Question: > Like the title says, i am looking to center a 800x600 canvas on a 1920x1080 screen

I want the canvas to be centered in the JFrame
'''
public class Window extends JFrame {
private static final long serialVersionUID = 7045103465799258651L;
Dimension d;
public Window(int w, int h, String title,Launcher launch){
setTitle(title);
d = new Dimension(w,h);
setMinimumSize(d);
setMaximumSize(d);
setPreferredSize(d);
setVisible(true);
setDefaultCloseOperation(JFrame.EXIT_ON_CLOSE);
pack();
setFocusable(true);
setLocationRelativeTo(null);
add(launch);
launch.start();
}
}
'''
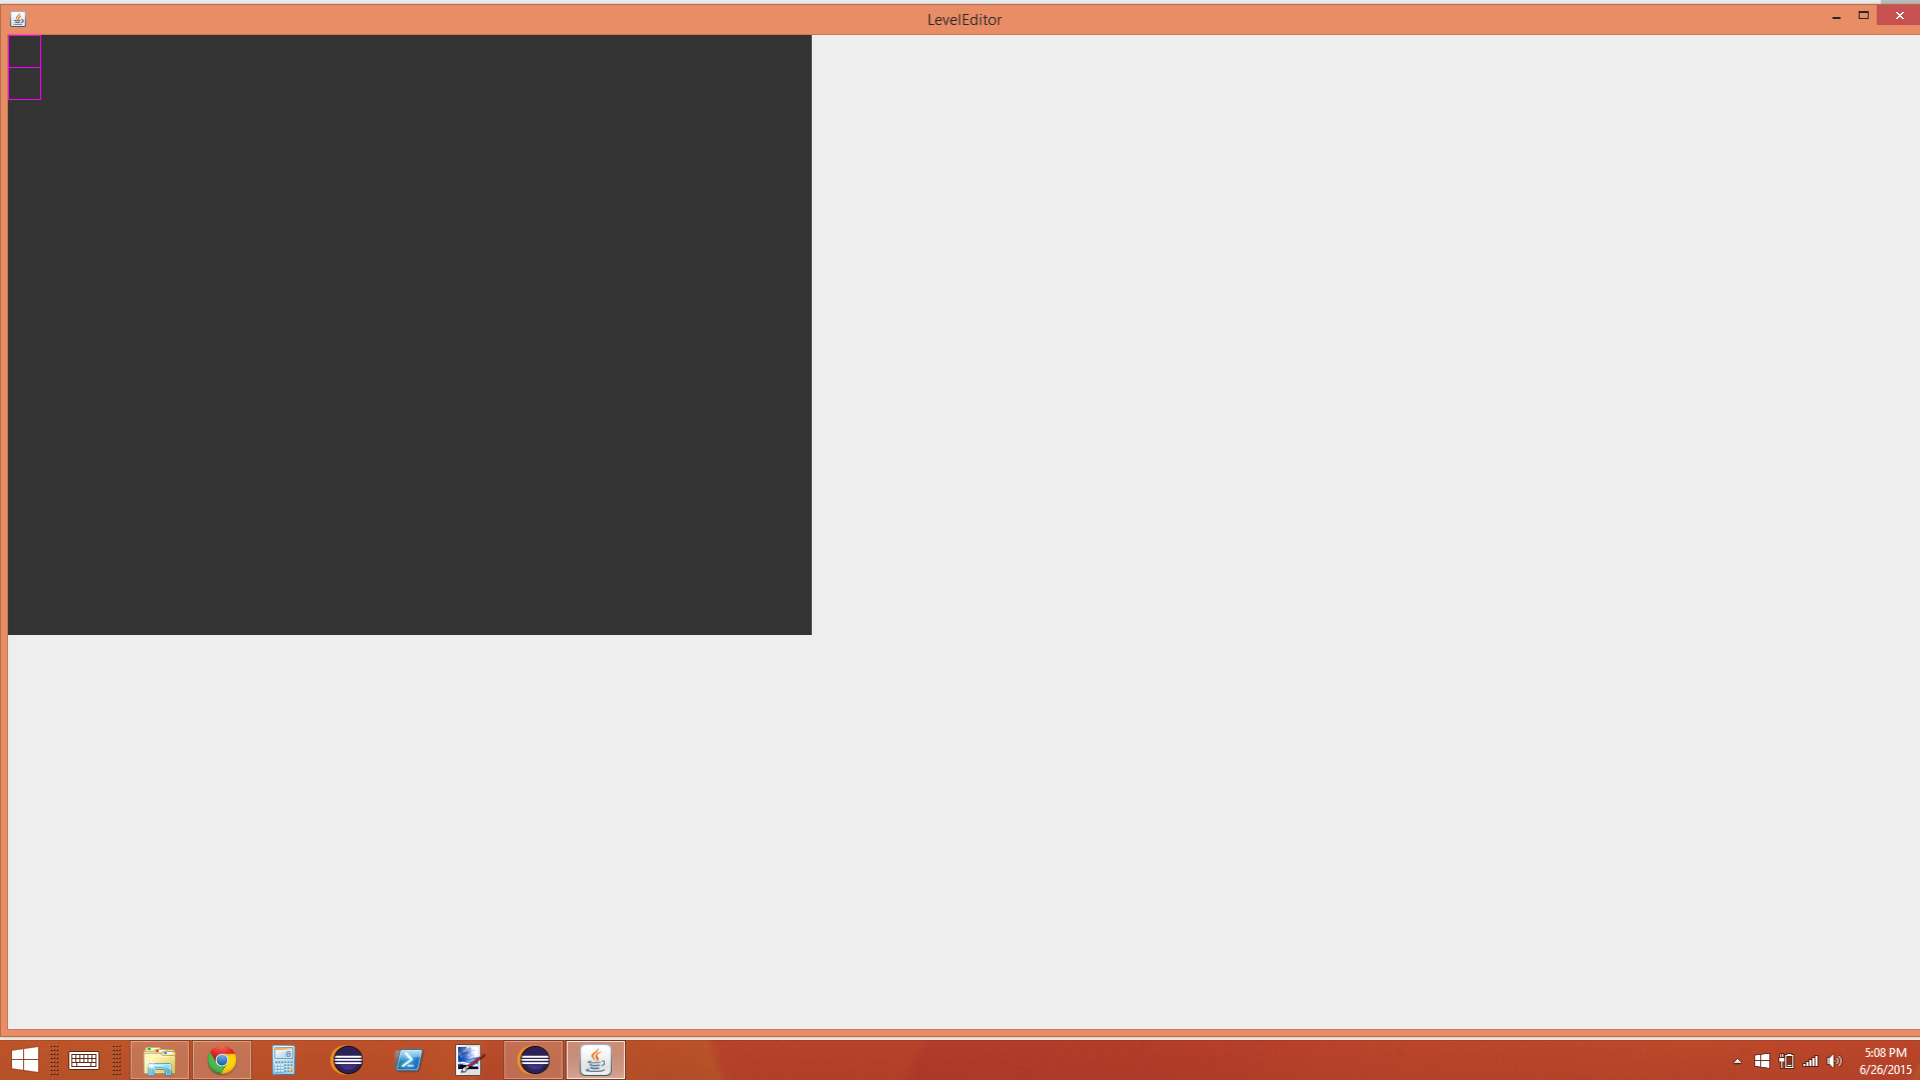
Answer: One way:
- - -
---
For example:
'''
import java.awt.Color;
import java.awt.Dimension;
import java.awt.GridBagLayout;
import javax.swing.*;
public class TestCenterLayout extends JPanel{
private static final long serialVersionUID = 1L;
private static final int PREF_W = 800;
private static final int PREF_H = 600;
private static final Color BACKGROUND = Color.pink;
public TestCenterLayout() {
setBorder(BorderFactory.createTitledBorder("800 x 600 Panel"));
setBackground(BACKGROUND);
}
@Override
public Dimension getPreferredSize() {
if (isPreferredSizeSet()) {
return super.getPreferredSize();
}
return new Dimension(PREF_W, PREF_H);
}
private static void createAndShowGui() {
JFrame frame = new JFrame("Test Center Layout");
frame.setDefaultCloseOperation(JFrame.EXIT_ON_CLOSE);
frame.getContentPane().setLayout(new GridBagLayout());
frame.getContentPane().add(new TestCenterLayout());
frame.pack();
frame.setExtendedState(JFrame.MAXIMIZED_BOTH);
frame.setVisible(true);
}
public static void main(String[] args) {
SwingUtilities.invokeLater(new Runnable() {
public void run() {
createAndShowGui();
}
});
}
}
'''